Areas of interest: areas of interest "Industrial Park"
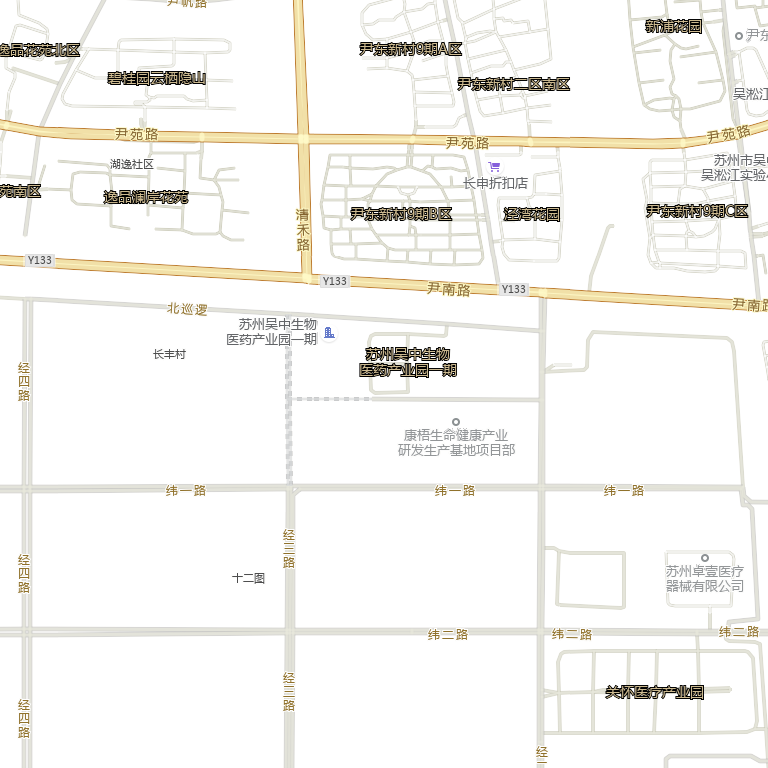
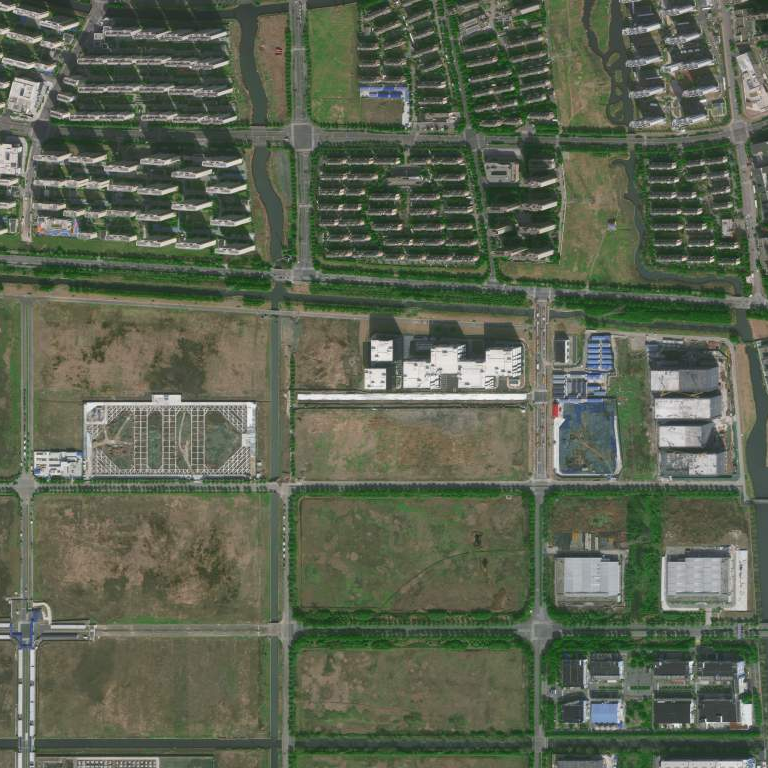